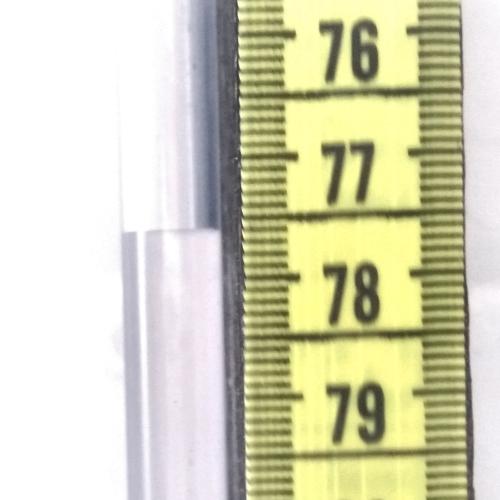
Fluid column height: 77.6 cm